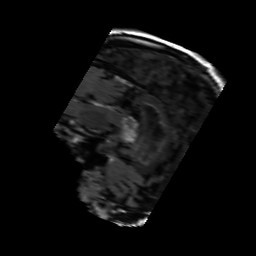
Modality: FLAIR
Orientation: sagittal
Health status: ill
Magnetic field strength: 3 T